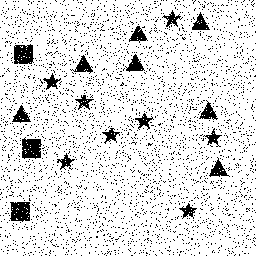
Squares: 3
Triangles: 7
Stars: 8
Total shapes: 18